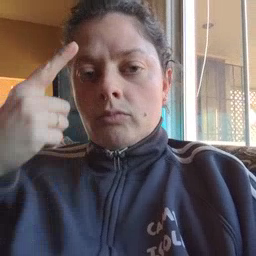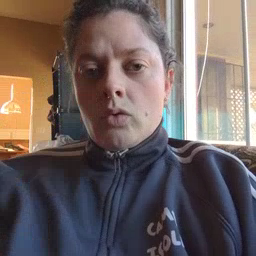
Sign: for